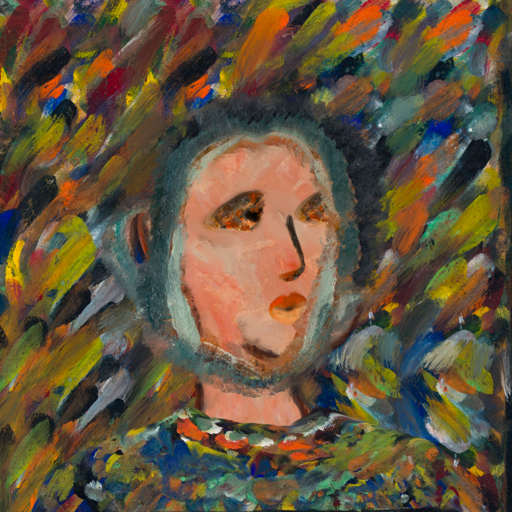
Background: An_Impression, Head And Neck Side: Roy_Bahadur, Face Side: Gypsy_Queen, Bust: An_Impression, Hair Side: Boggyland, Head Accessory: Blank, Second Necklace: Blank, Necklace: Blank, Baby: Blank